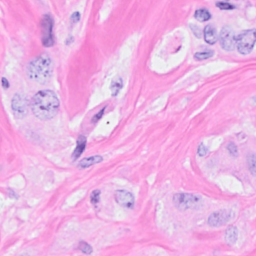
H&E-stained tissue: Breast